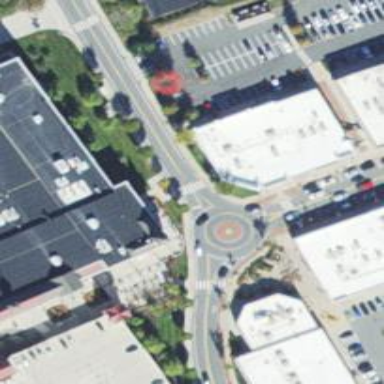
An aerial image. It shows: Unclassified asphalt road with roundabout junction.